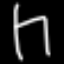
Label: chair